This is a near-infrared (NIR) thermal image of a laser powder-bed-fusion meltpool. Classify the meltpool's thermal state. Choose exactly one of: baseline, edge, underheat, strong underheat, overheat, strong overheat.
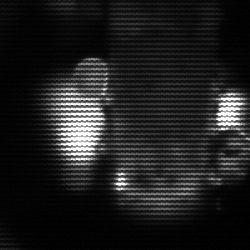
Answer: strong underheat